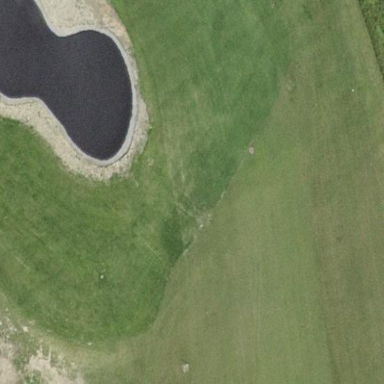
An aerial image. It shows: Water hazard on golf course. The hazard is natural water feature.